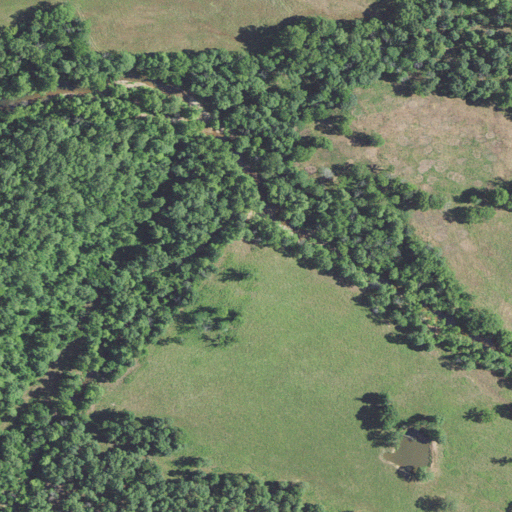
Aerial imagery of valley in Missouri named Cowards Hollow containing deciduous forest, pasture, and woody wetlands